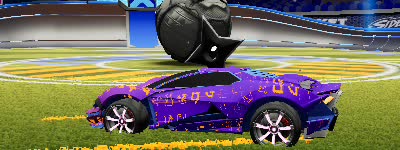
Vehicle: werewolf